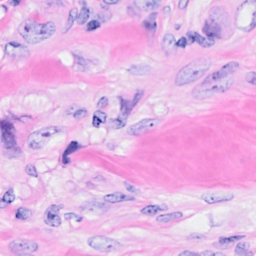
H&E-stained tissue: Breast